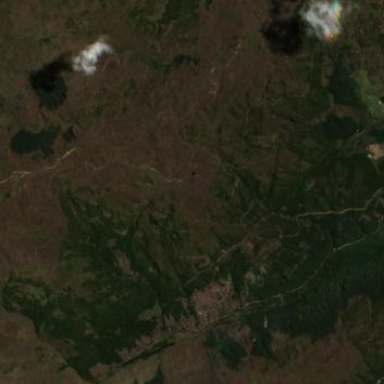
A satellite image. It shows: Evergreen forest.